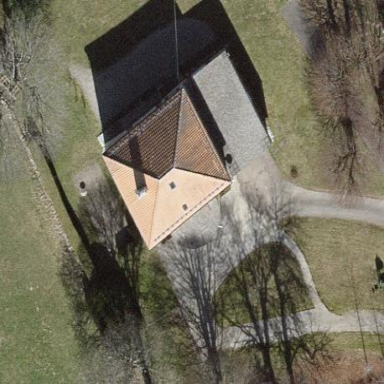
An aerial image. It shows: Detached building with hipped roof.